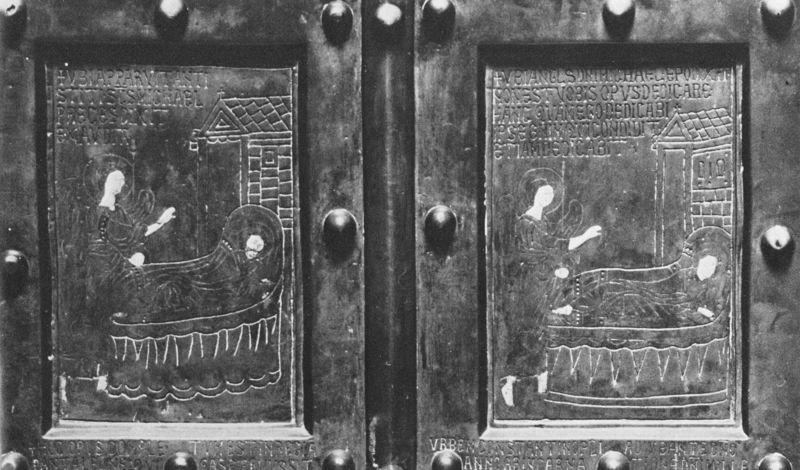
Titel: Tür des Santuario (Schrein?) in Monte San Angelo
Schlagwörter: hand, mann, wasser, frau, holz, schwarz, tür, dach, haus, kirche, stoff, knopf, engel, schrift, wellen, ziegel, baby, bett, metall, bronze, liegend, foto, eingang, burg, heiligenschein, jesus, mittelalter, segen, segnen, platten, volant, jünger, maria, auferstehung, beschläge, verkündigung, latein, tafeln, heiligenfiguren, christ, gravuren, ruhestätte, traum josephs